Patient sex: M
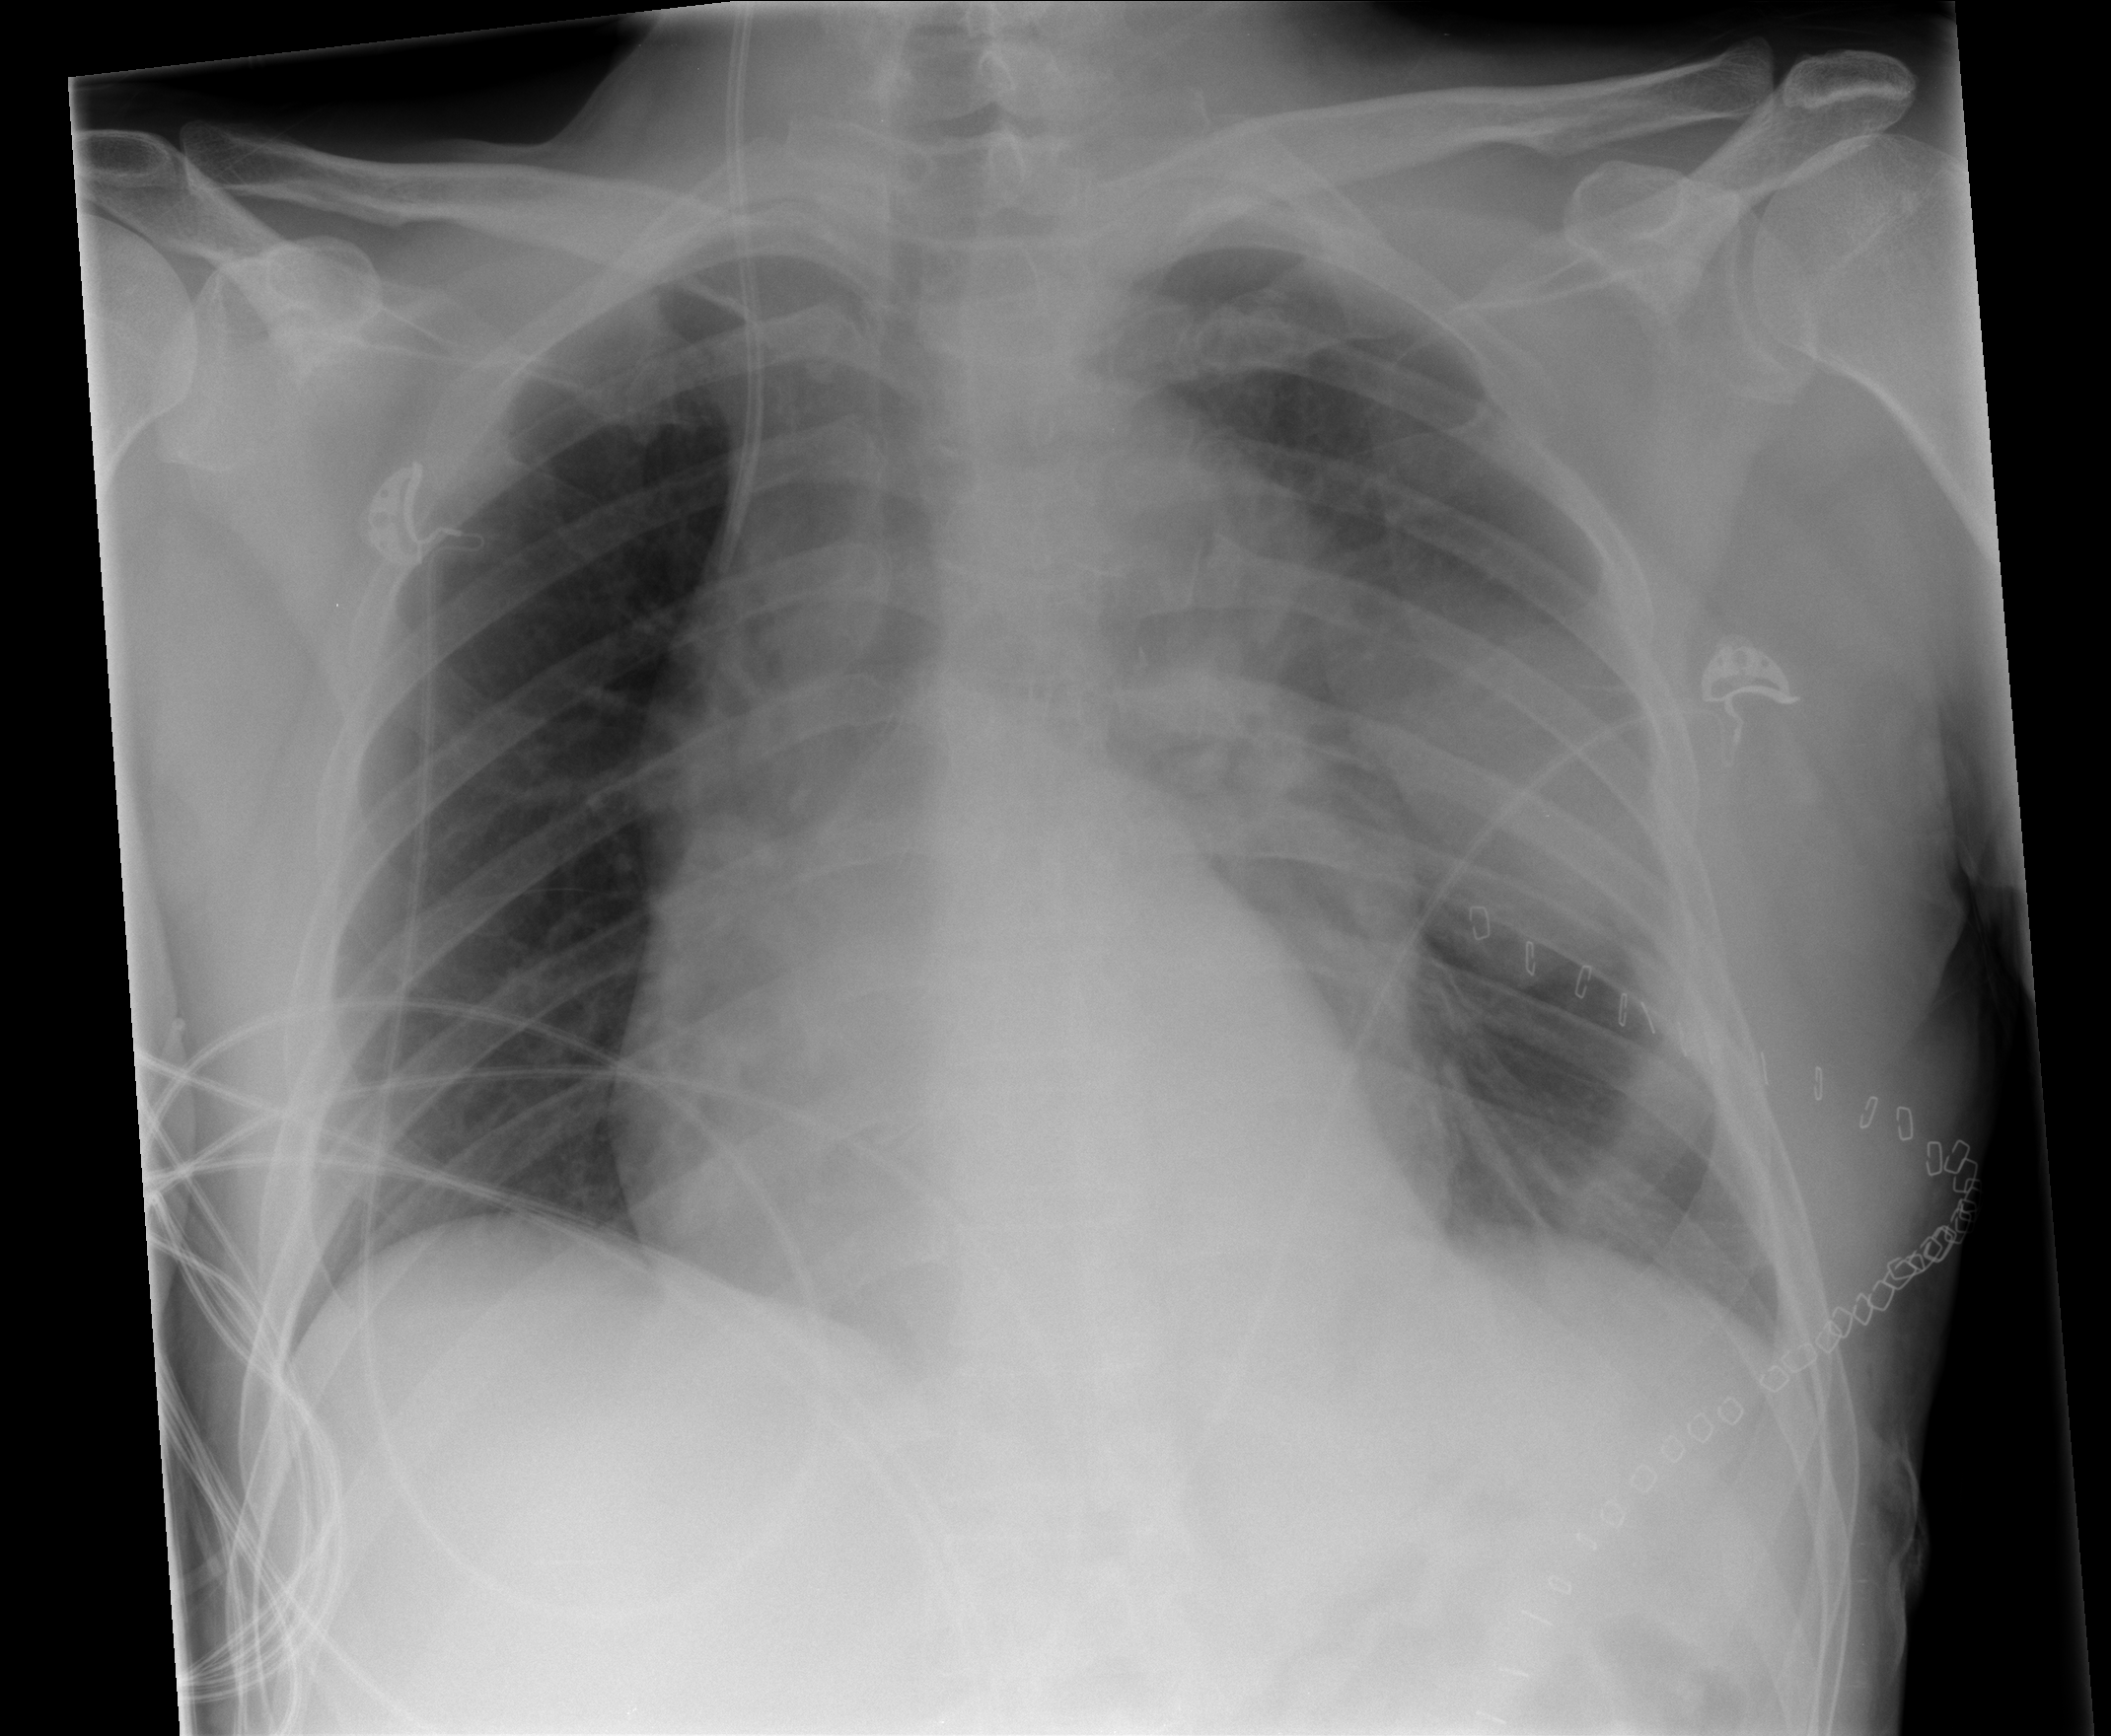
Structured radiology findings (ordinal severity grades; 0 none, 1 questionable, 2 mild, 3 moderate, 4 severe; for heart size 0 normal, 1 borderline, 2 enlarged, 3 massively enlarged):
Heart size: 0
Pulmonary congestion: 0
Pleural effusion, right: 0
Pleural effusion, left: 0
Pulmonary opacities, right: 0
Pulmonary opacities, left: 0
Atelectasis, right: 0
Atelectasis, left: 4